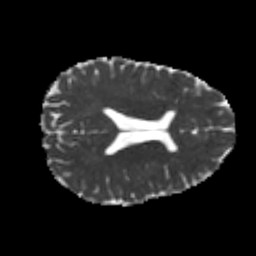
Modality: MD
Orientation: axial
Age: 25
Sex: male
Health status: healthy
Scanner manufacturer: philips
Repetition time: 7.385 s
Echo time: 0.08599 s